Question: Cell A4 has latitude and longitudes like this 33.<PHONE>,-84.<PHONE>.
I want cell A5 should have
Please see attached image.

But I am getting #VALUE!
How can I get this formatted string in the cell next to A4?
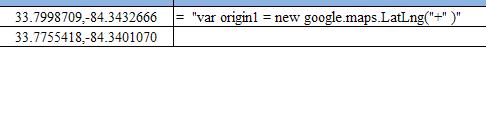
Answer: In cell A5
'''
=CONCATENATE("getMap(",A4,");")
'''